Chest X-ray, PA view. Patient: 58 years old, sex M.
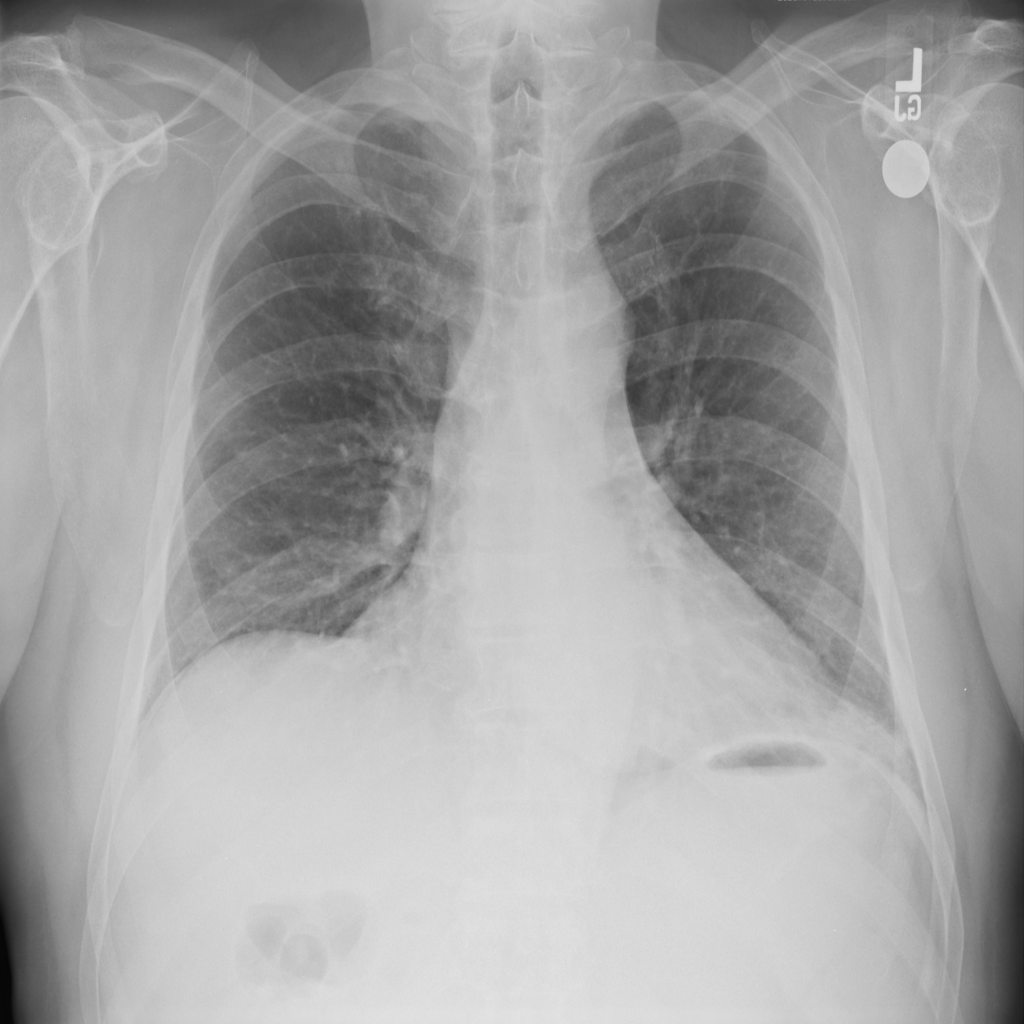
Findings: Atelectasis, Infiltration